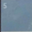
Piece: xx